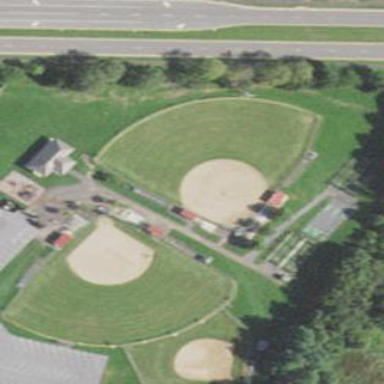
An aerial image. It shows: Baseball pitch for leisure land activities.